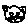
Label: cat